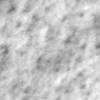
Label: no_change